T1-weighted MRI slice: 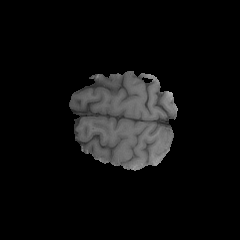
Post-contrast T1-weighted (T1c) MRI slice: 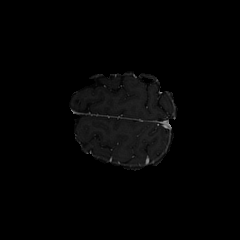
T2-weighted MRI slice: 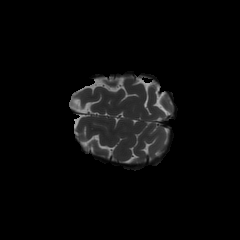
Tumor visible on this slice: no